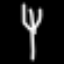
Label: fork